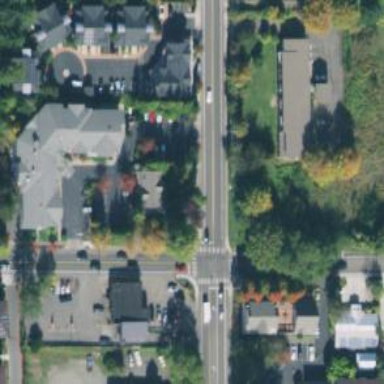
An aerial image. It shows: Uncontrolled crossing with paired lines marking the road.